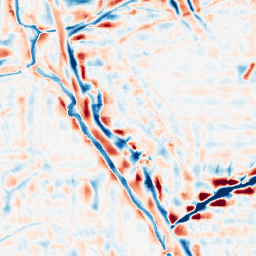
Category: wavelet
Decomposition family: wavelet_reverse_biorthogonal
Decomposition parameters: wavelet: rbio1.3
level: 4
Upsampling method: bicubic_3x
Upsampling parameters: scale: 3
Upsampling scale: 3